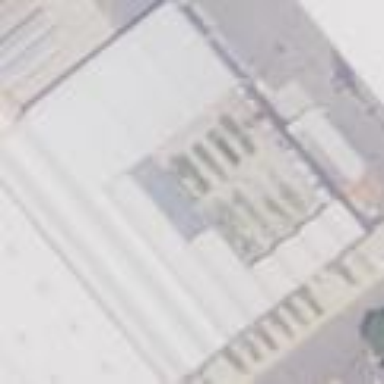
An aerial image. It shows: View of roof of building.